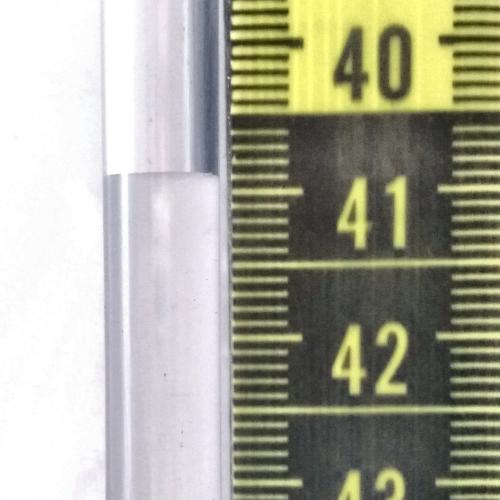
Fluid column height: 40.9 cm